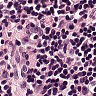
Metastatic tissue present: no